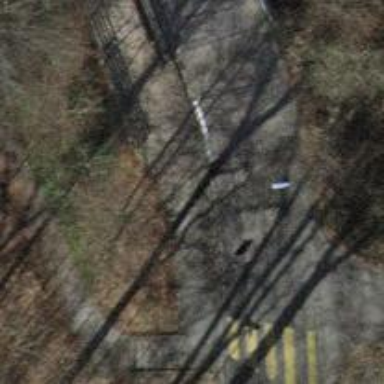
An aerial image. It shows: Asphalt sidewalk along the footway.